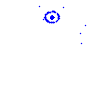
Particle: proton